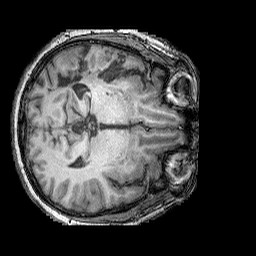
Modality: T1w
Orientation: axial
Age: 53
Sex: male
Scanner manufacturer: siemens
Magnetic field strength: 3 T
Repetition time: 2.25 s
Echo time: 0.00415 s